Field crop: maize
Growth stage: 2
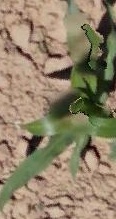
Species: maize